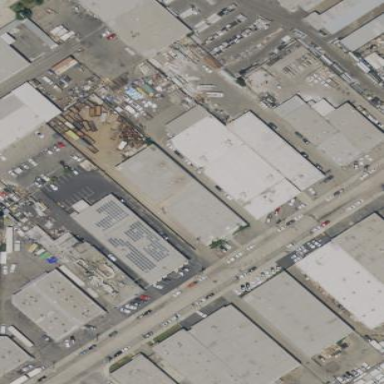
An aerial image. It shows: Industrial building.